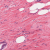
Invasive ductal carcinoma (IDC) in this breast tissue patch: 1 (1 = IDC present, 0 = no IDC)